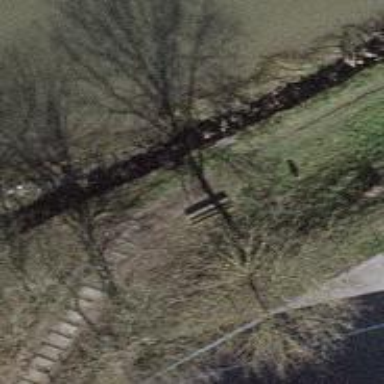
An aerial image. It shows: Bench for seating.